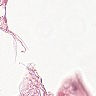
Metastatic tissue present: no